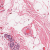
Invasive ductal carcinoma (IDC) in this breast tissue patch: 0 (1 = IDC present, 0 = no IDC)